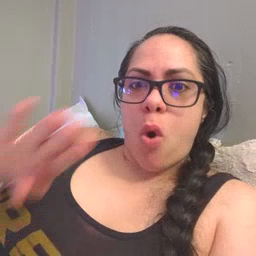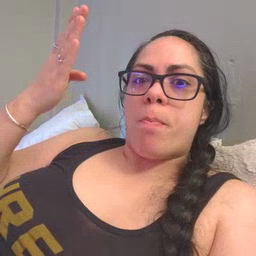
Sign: open